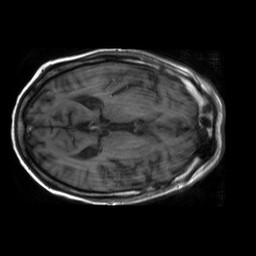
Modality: T1w
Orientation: axial
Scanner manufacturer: philips
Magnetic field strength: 1.5 T
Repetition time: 0.375 s
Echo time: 0.011 s